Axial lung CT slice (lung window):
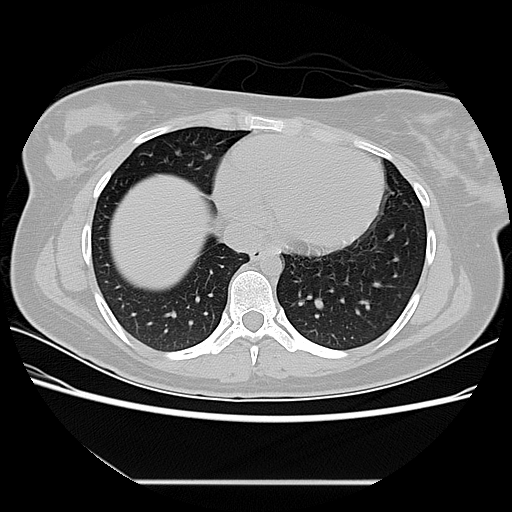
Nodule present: no